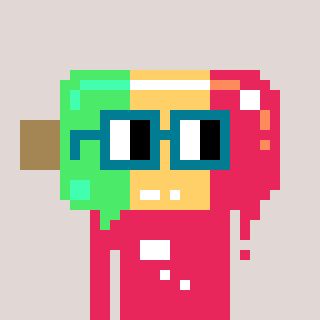
a pixel art character with square dark green glasses, a icepop-shaped head and a redpinkish-colored body on a warm background